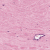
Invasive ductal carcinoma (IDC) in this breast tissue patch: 0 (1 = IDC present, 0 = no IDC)